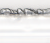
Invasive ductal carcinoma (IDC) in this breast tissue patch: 0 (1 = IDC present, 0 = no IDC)